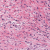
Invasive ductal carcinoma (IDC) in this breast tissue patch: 0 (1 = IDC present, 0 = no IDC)